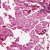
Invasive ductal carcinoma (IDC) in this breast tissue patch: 0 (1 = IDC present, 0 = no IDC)